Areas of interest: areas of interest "Airport"
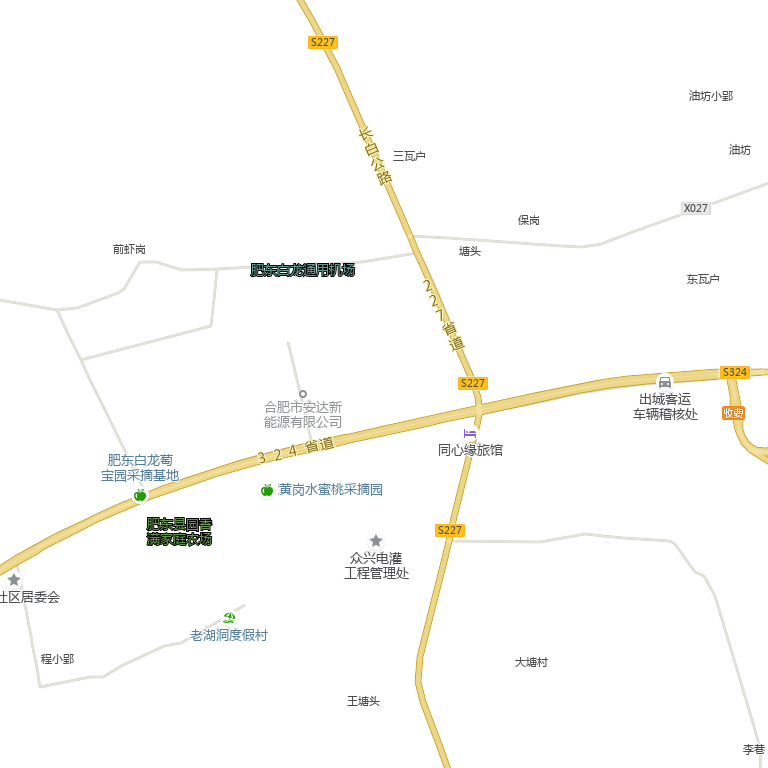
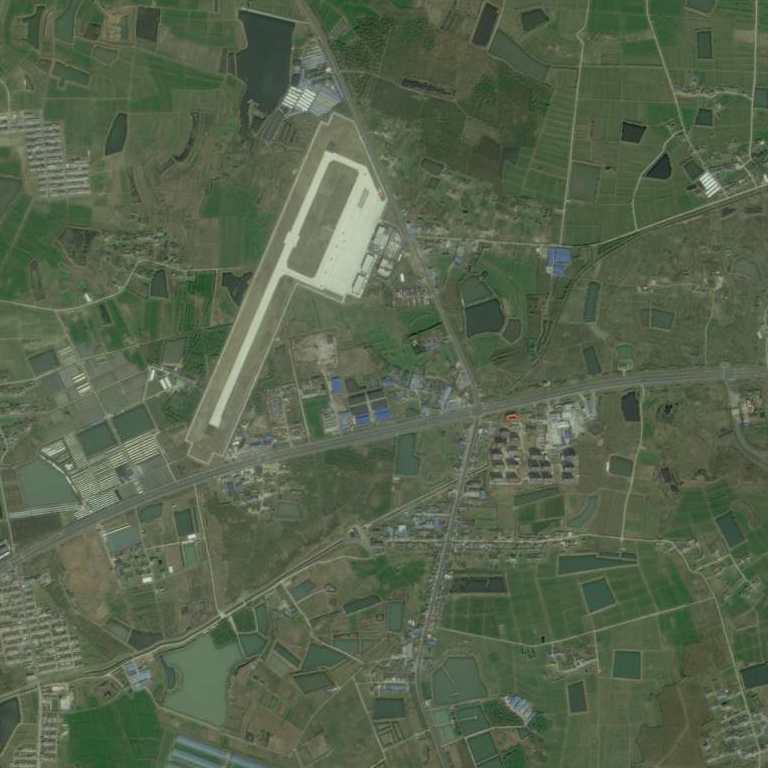